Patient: sex F, age 65
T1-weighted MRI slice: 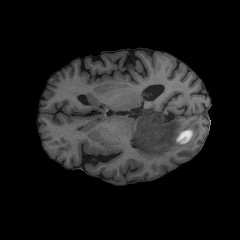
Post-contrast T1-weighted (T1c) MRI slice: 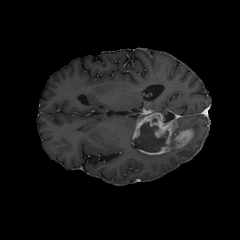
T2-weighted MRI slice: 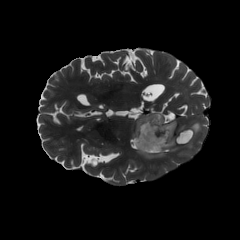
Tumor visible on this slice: yes
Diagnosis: Glioblastoma, IDH-wildtype
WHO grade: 4